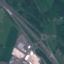
Land use / land cover class: Highway